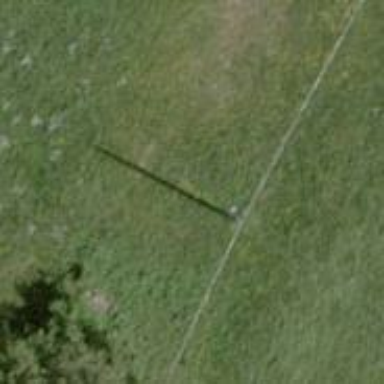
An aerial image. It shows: Power pole.